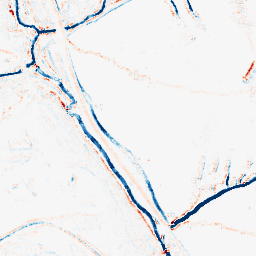
Category: morphological
Decomposition family: morphological_square
Decomposition parameters: operation: average
size: 5
Upsampling method: sinc_hamming
Upsampling parameters: scale: 4
kernel_size: 16
Upsampling scale: 4